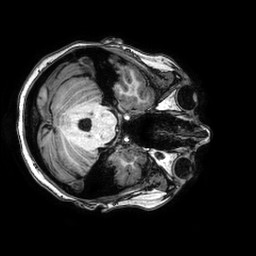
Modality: T1w
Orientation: axial
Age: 28
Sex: female
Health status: healthy